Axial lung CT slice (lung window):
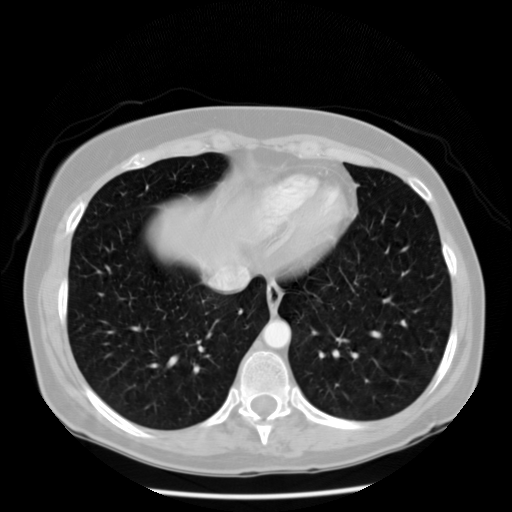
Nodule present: no